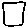
Label: square